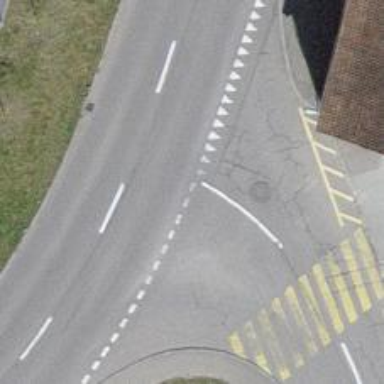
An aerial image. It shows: Road with "give way" sign.